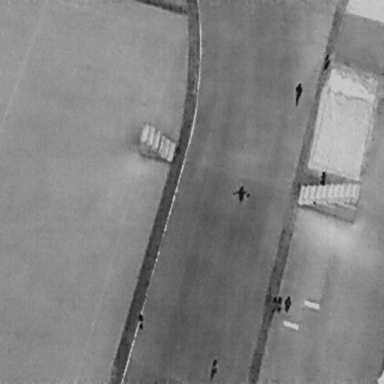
There are nine People in the infrared image.